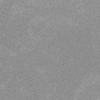
Atmospheric dust classification: dusty